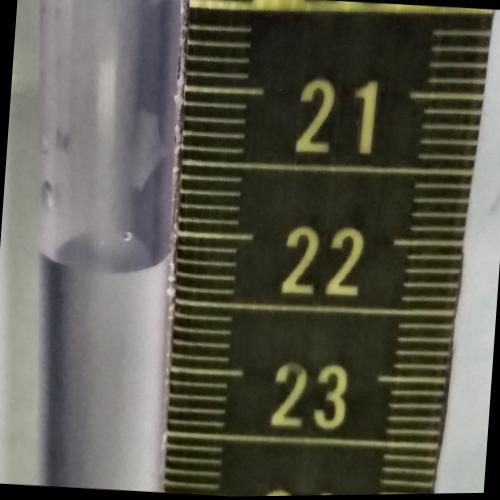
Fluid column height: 22.2 cm